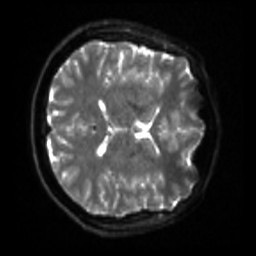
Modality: sbref
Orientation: axial
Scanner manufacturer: siemens
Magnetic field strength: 3 T
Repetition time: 4 s
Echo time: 0.0594 s